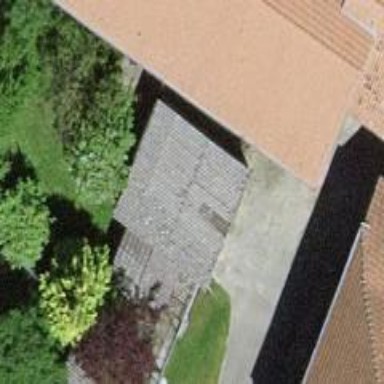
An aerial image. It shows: Garage building.